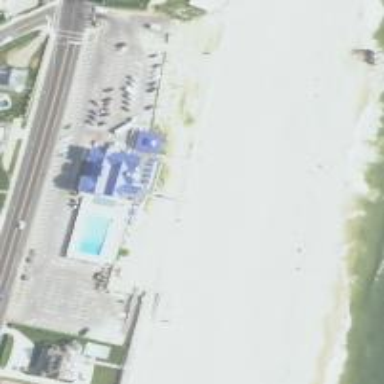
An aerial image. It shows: Beach resort.